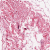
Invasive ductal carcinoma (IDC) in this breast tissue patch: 0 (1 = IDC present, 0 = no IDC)